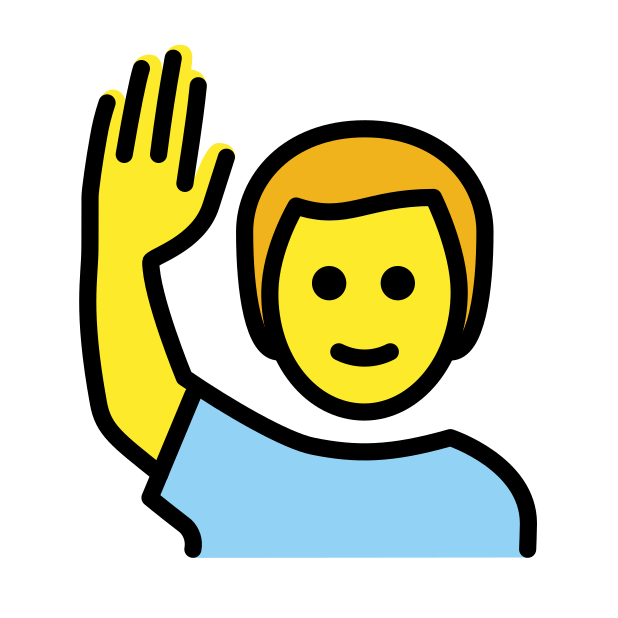
man raising hand